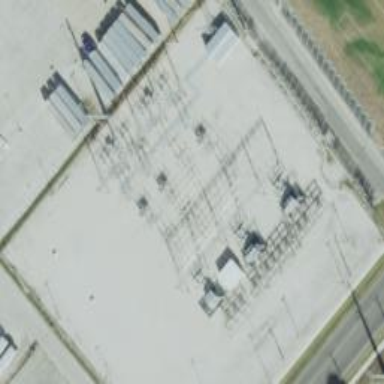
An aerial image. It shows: Switch for power supply.